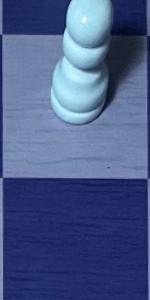
Label: Empty